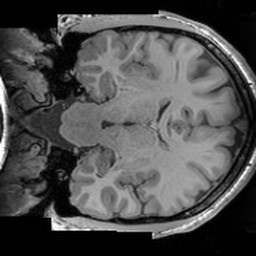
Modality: T1w
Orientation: coronal
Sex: male
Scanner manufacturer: siemens
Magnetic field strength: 3 T
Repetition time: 1.63 s
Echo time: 0.00311 s